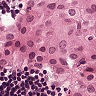
Metastatic tissue present: yes